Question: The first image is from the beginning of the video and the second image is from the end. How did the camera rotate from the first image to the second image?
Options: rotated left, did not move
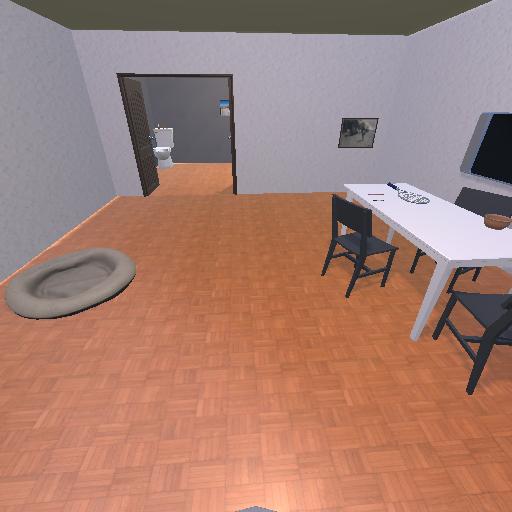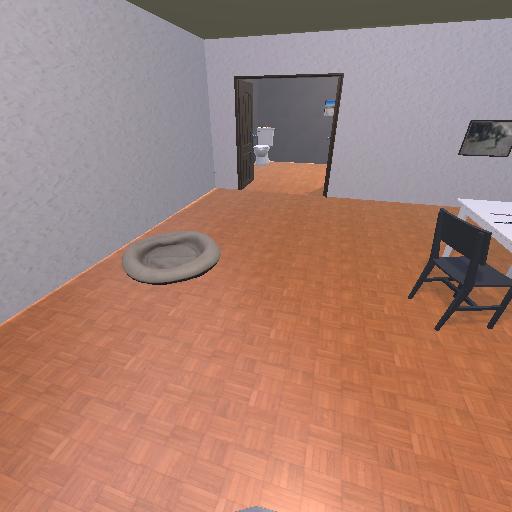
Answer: rotated left